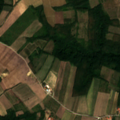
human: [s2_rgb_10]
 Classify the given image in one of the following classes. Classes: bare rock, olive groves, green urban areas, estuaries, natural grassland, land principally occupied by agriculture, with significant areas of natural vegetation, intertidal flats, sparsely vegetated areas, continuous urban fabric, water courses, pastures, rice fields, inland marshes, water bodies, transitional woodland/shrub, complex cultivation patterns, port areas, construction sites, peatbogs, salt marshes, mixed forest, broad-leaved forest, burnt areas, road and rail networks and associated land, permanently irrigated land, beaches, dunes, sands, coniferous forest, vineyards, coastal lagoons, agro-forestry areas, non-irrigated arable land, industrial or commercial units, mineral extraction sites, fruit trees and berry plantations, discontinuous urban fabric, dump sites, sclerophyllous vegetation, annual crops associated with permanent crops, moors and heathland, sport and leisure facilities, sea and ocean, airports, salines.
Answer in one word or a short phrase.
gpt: complex cultivation patterns, land principally occupied by agriculture, with significant areas of natural vegetation, broad-leaved forest